Current action and preconditions to check: path_clear

Your task: For each precondition in the list above, predict whether it will hold at this action.

Consider the current scene as observed from the mobile robot's camera, and analyze the predicted future states of all dynamic agents (e.g., people, animals, vehicles, or any moving entities) within the NEXT SECOND.

IMPORTANT: Only answer "very likely" if you are absolutely certain—based on strong, clear evidence—that a dynamic agent will violate the precondition in the predicted future state. Do NOT answer "very likely" for unlikely, ambiguous, or low-probability risks.

Ask yourself for each precondition: Is there a high probability, with clear and convincing evidence, that the predicted future states of any dynamic agent will interfere with the predicted future state of the currently executing action within the NEXT SECOND, causing that precondition to fail?

Assess the risk level based on these predictions. Use "likely" or "very likely" if motions create a clear risk of interference.

Use "neutral" or "improbable" if agents are nearby but their predicted paths are clearly diverging or non-conflicting.

Failure Risk Categories: "very improbable", "improbable", "neutral", "likely", "very likely"

Answer Format: Output ONLY the probability_of_failure value from these categories: "very improbable", "improbable", "neutral", "likely", "very likely"

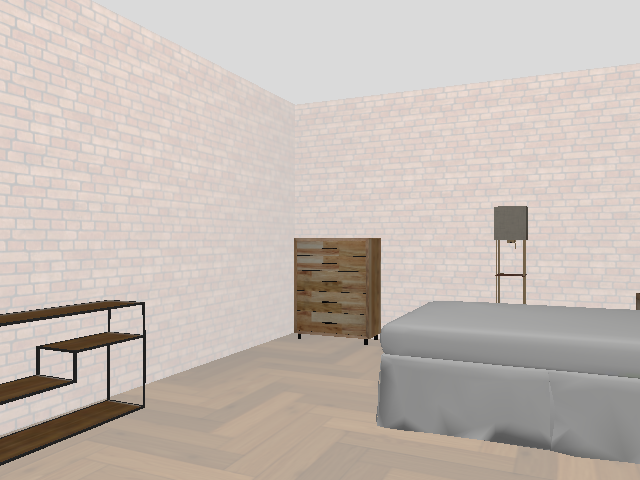

Answer: very improbable